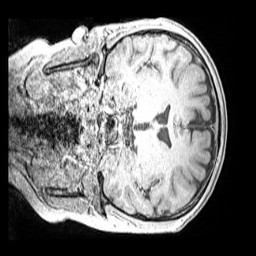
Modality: MP2RAGE
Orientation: coronal
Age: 11
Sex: male
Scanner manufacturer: siemens
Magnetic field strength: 3 T
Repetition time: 4 s
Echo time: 0.00299 s